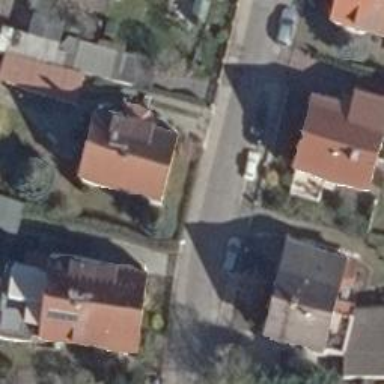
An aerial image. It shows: Living street.